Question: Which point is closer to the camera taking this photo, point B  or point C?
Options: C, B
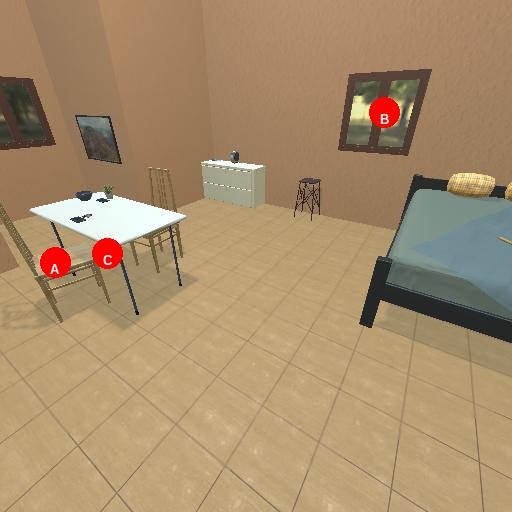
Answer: C